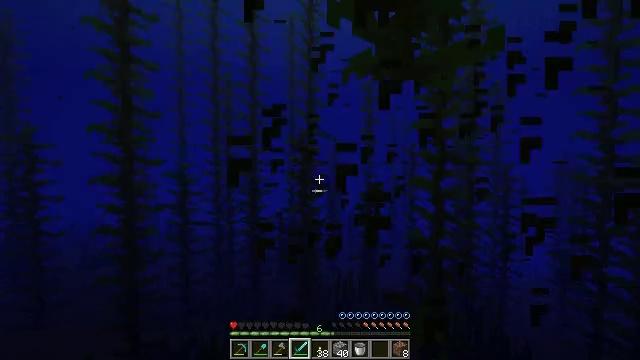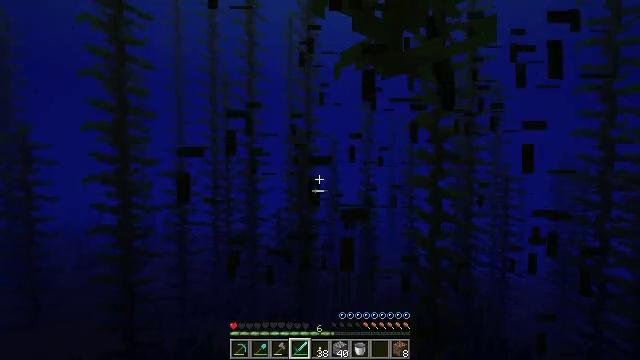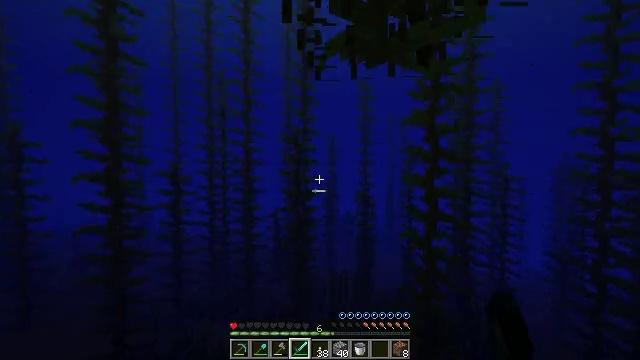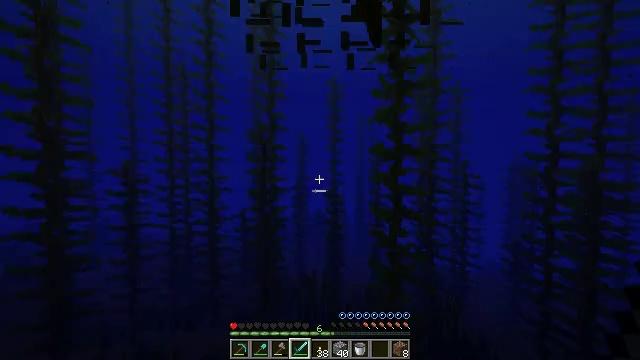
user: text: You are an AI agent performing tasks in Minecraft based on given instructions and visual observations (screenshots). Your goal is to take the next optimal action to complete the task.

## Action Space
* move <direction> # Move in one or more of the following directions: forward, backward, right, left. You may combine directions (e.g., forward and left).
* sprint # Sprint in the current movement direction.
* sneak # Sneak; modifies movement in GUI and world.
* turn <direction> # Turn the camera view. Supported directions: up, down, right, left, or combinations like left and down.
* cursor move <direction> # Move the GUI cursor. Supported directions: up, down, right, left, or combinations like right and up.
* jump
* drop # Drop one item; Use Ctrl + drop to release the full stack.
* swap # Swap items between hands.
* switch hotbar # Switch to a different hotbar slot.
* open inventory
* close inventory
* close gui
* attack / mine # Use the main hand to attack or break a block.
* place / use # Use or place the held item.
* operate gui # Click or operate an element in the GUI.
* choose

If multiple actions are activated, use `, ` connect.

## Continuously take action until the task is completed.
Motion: motion action
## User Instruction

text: Mine the kelp to collect it for resources.
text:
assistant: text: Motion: move forward, attack / mine
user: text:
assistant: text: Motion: move forward, attack / mine
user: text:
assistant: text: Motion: move forward, turn right, attack / mine
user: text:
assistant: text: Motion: attack / mine